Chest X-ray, PA view. Patient: 76 years old, sex M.
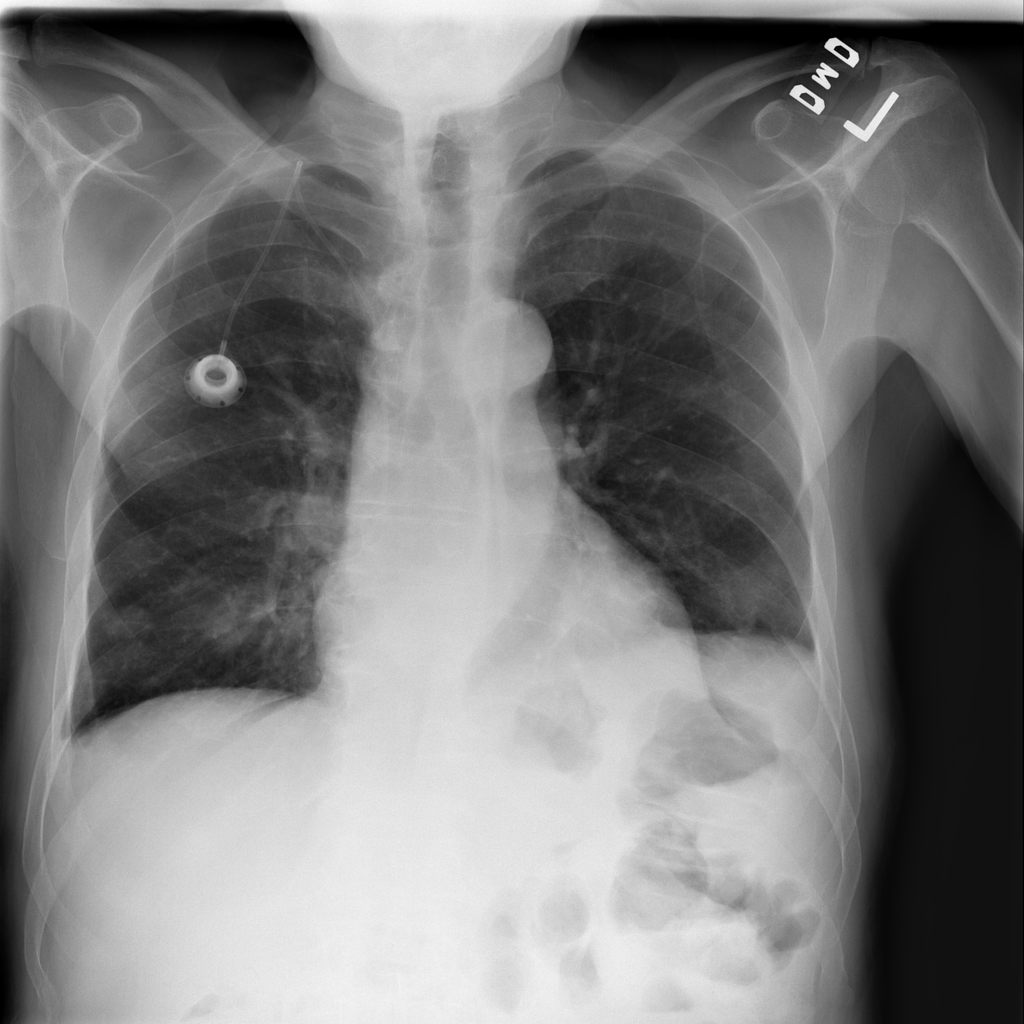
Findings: No Finding